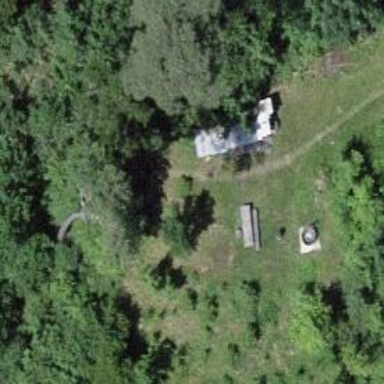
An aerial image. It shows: Barbecue facility.